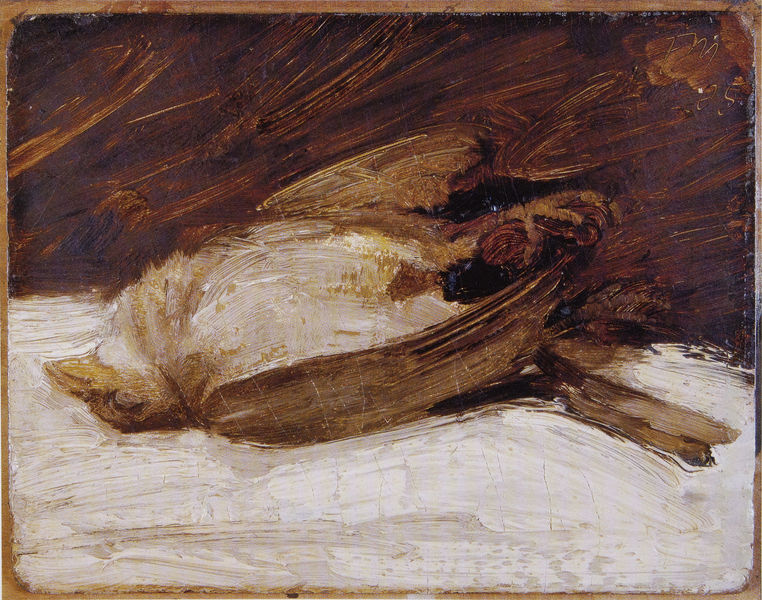
Titel: Der tote Spatz
Künstler: Franz Marc
Standort: Halle
Institution: Kunstmuseum des Landes Sachsen-Anhalt
Schlagwörter: blau, dunkel, feder, flügel, gemälde, kopf, vogel, weiß, gelb, ocker, braun, brust, hintergrund, rücken, schwarz, skizze, tisch, rot, schnee, tier, tuch, beige, malerei, augen, federn, gefieder, rahmen, taube, tod, tot, toter, tischdecke, öl, pastos, auge, decke, stilleben, stillleben, beine, schwanz, papier, liegen, schnabel, hellbraun, risse, lila, violett, winter, füsse, rand, wild, duktus, bauch, liegend, geschlossen, striche, foto, vanitas, beinchen, untergrund, krallen, pinsel, pinselstrich, karton, kehle, firnis, spatz, gestorben, ölskizze, richtung, kralle, schwanzfeder, totenstarre, schnepfe, klaue, spachtel, pinselspuren, endlichkeit, kokoschka, rückenlage, schwant, stoss, toter vogel, krall, stilllben, schenee, vogelleiche, erfroren, 05, innitialen